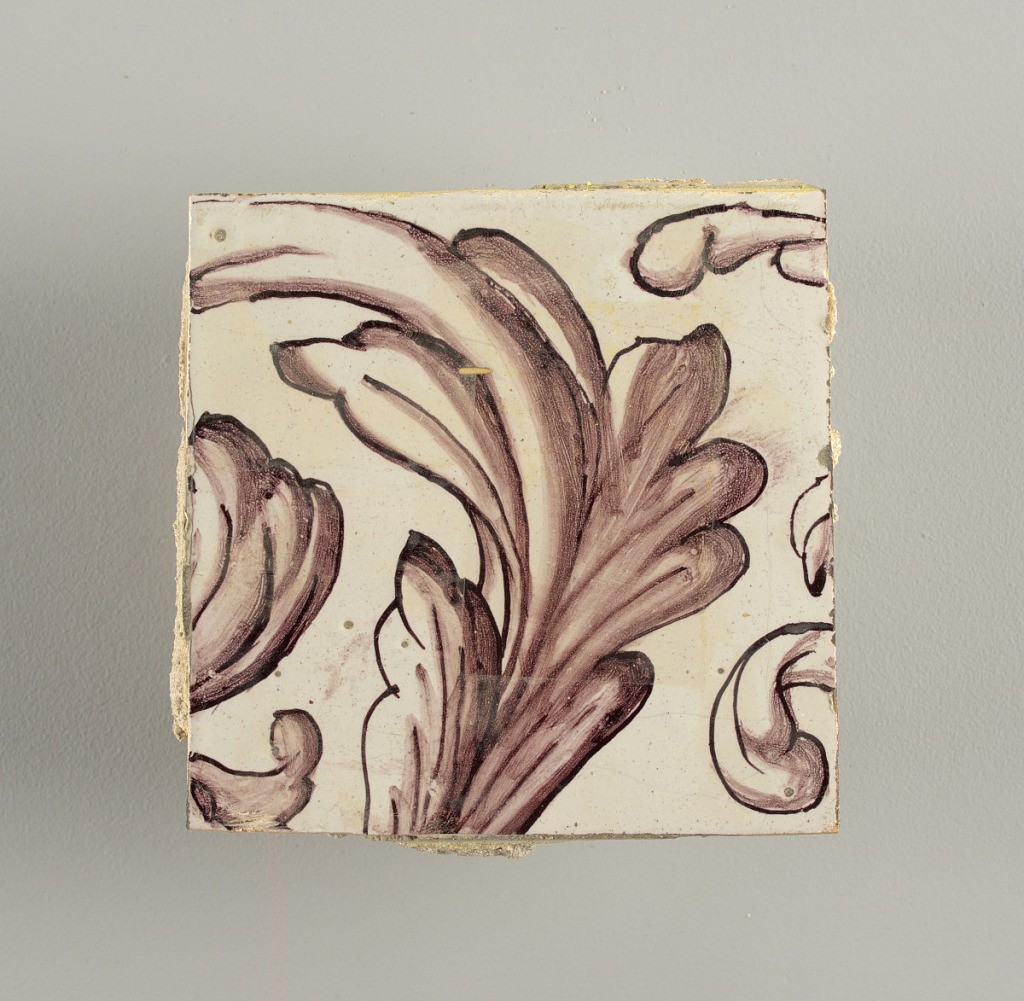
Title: Tile wall facing
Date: ca. 1725
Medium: Tin-glazed earthenware, underglaze
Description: Horizontal rectangle.  Thirty tiles wide and twenty-three tiles high with opening for fireplace eleven tiles wide and ten high.  Foliage arabesques disposed about three vertical axes from which are emphazised by urns at center and right, and at left by the figure of a standing woman carrying an infant on her arm and accompanied by two children.